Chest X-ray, PA view. Patient: 71 years old, sex M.
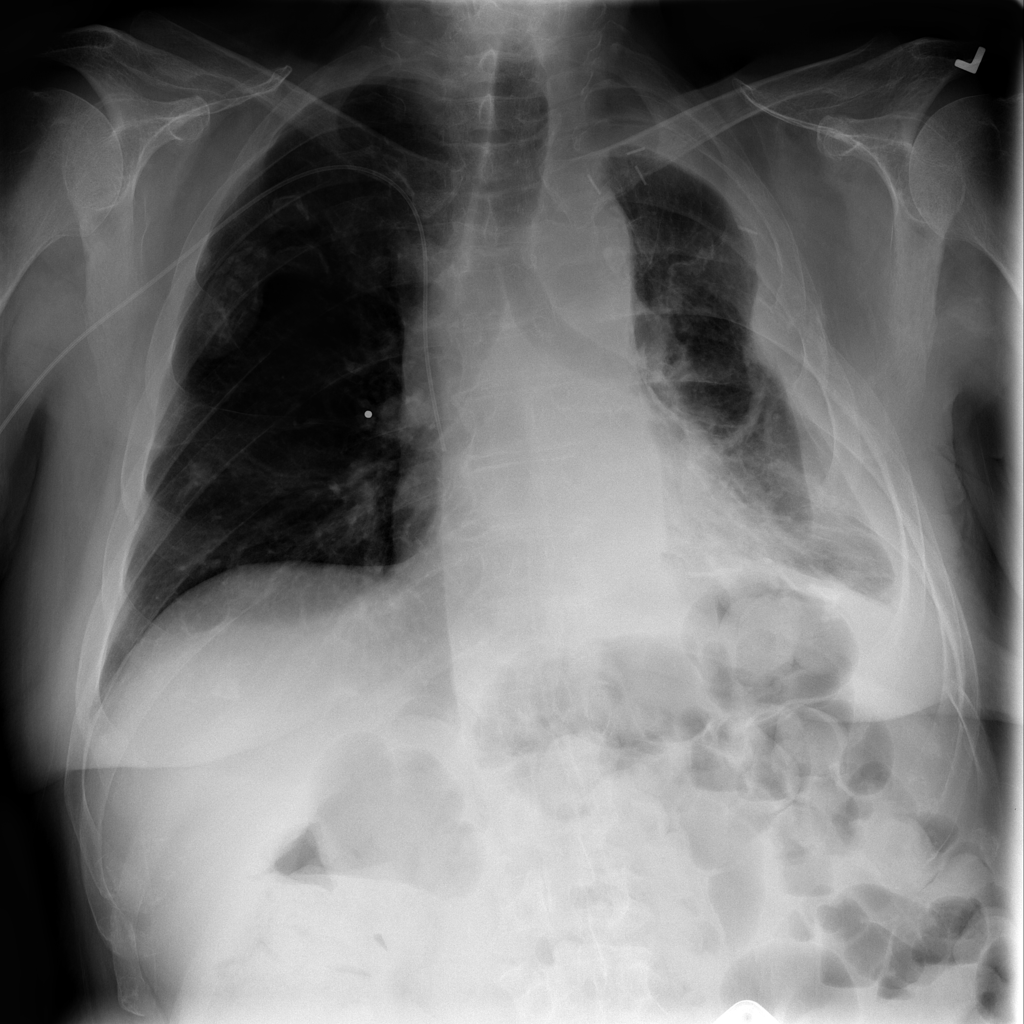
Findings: Pleural_Thickening